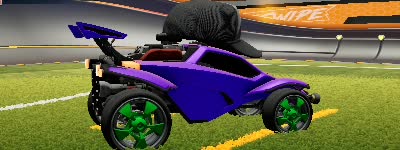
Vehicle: octane